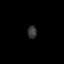
Tissue: lung
Cell type: Epithelial cells
Senescence score: 0.109
Nuclear area (px): 114
Mean DAPI intensity: 53.684